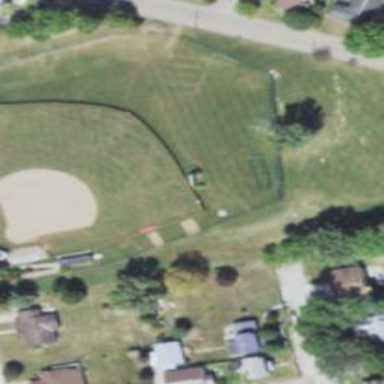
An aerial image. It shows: Baseball pitch for leisure land.